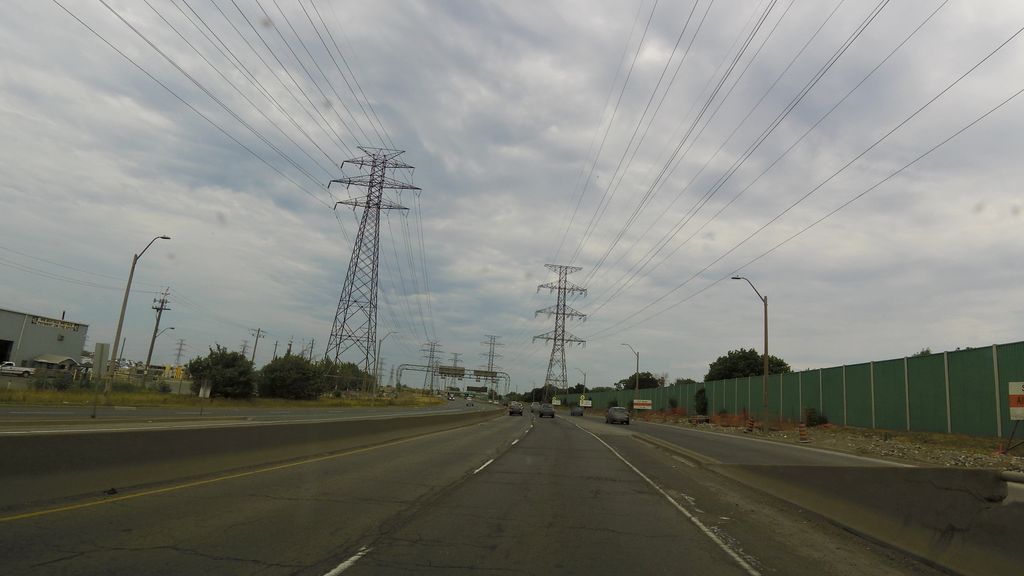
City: hamilton